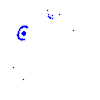
Particle: pion